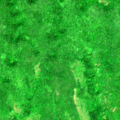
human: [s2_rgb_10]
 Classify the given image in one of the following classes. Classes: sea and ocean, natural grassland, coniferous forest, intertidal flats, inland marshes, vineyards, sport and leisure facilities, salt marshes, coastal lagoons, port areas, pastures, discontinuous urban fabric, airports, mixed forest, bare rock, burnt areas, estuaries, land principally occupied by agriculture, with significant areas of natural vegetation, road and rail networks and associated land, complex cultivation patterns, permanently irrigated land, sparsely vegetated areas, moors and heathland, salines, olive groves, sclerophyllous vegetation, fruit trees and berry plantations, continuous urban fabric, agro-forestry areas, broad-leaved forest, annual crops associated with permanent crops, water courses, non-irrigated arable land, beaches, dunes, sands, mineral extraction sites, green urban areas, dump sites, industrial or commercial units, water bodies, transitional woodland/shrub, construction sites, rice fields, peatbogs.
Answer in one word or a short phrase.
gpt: broad-leaved forest, transitional woodland/shrub